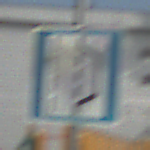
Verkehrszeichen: NothalteUndPannenbucht
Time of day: MorningAfternoon
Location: Outdoor (Suburban)
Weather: PartlyCloudy
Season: NotSpecified
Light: Natural